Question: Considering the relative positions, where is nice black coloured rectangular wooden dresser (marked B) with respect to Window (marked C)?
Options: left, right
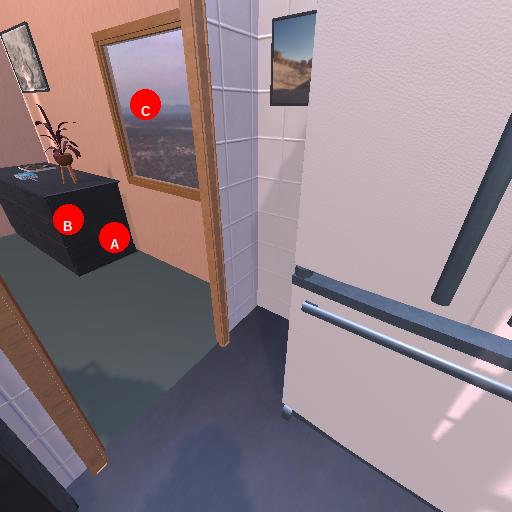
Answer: left